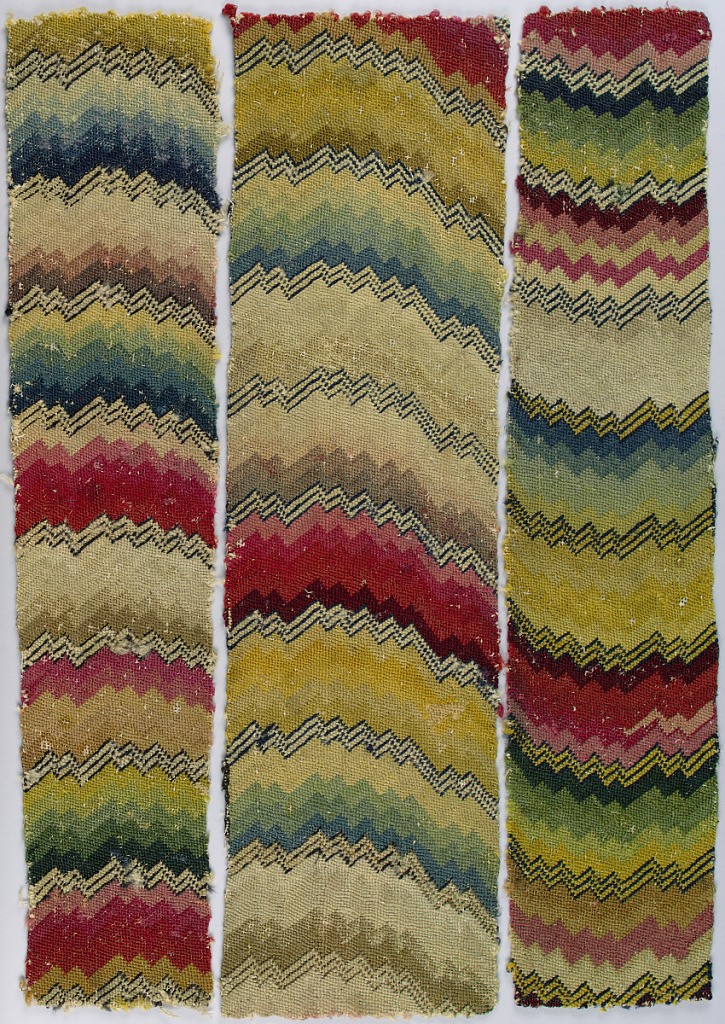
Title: Fragments
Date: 18th century
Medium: wool, linen Technique: counted stitch embroidery on plain weave
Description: Three fragments of embroidered upholstery fabric in a multicolored zigzag pattern (flame stitch).